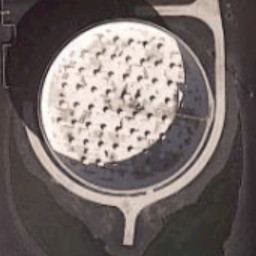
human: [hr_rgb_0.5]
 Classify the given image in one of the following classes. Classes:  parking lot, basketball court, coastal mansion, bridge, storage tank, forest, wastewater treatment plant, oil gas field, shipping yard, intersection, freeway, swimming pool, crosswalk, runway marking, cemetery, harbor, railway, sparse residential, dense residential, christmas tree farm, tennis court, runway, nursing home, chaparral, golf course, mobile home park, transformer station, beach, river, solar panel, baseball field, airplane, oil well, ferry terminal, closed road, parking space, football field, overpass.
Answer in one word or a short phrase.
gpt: storage tank